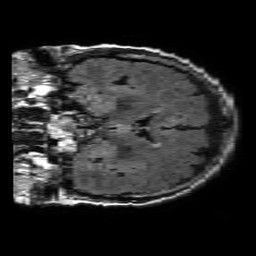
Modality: FLAIR
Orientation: coronal
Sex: female
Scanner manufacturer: philips
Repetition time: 11 s
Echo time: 0.125 s